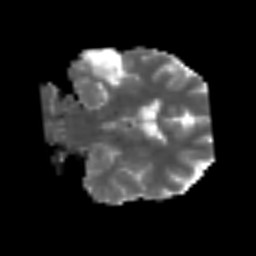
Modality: MD
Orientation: coronal
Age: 63
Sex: male
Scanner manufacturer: siemens
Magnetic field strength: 3 T
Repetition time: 3.2 s
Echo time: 0.081 s